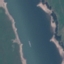
Land use / land cover: River